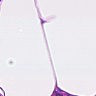
Metastatic tissue present: no